Question: I've got a column named 'Shift' in my MS Access table.
This column, however, does not display in the table's view.
I can write a query to filter on the Shift column (like show all 'WHERE Shift='1''), and the query works, but the column is never visible through the MS Access interface.

It doesn't hurt anything, but it is really frustrating that I can't get it to display.
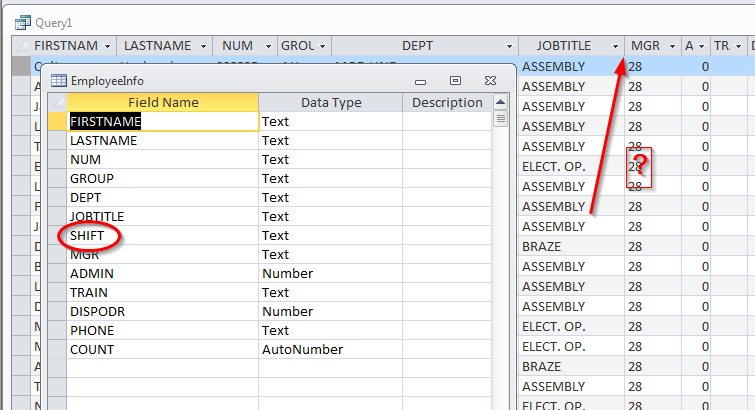
Answer: Maybe you accidentally hide it, try this steps
- 'Format''Unhide Columns'-